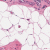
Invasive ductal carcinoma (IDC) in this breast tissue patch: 0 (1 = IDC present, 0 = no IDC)